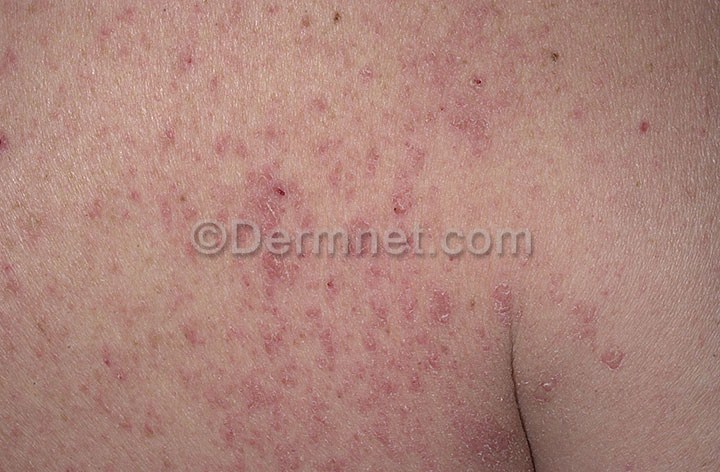
Disease: Eczema Photos